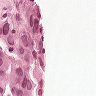
Metastatic tissue present: yes